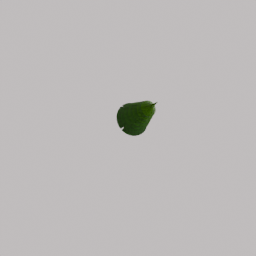
Label: nature